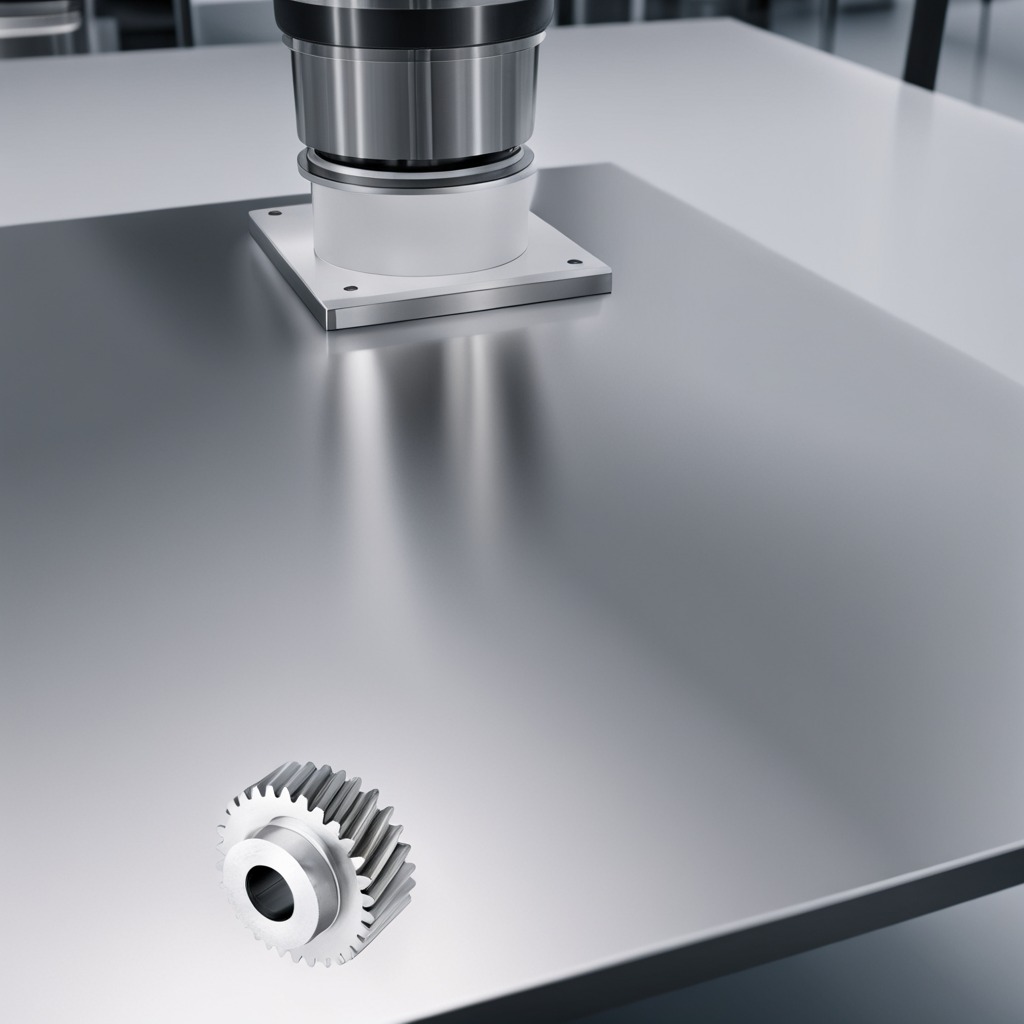
A steel gear with teeth is lying on a stainless steel table in a high-end prototyping lab.